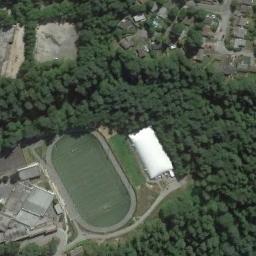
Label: ground_track_field